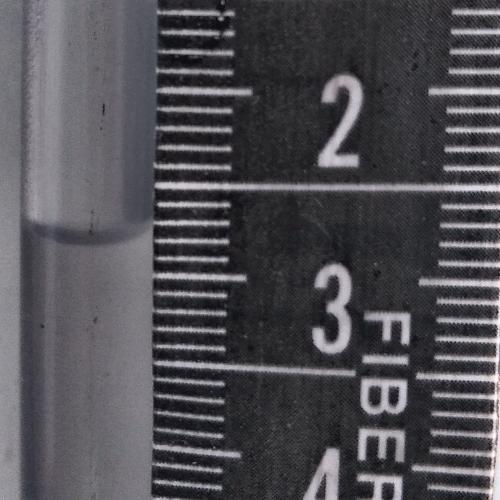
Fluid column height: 2.8 cm